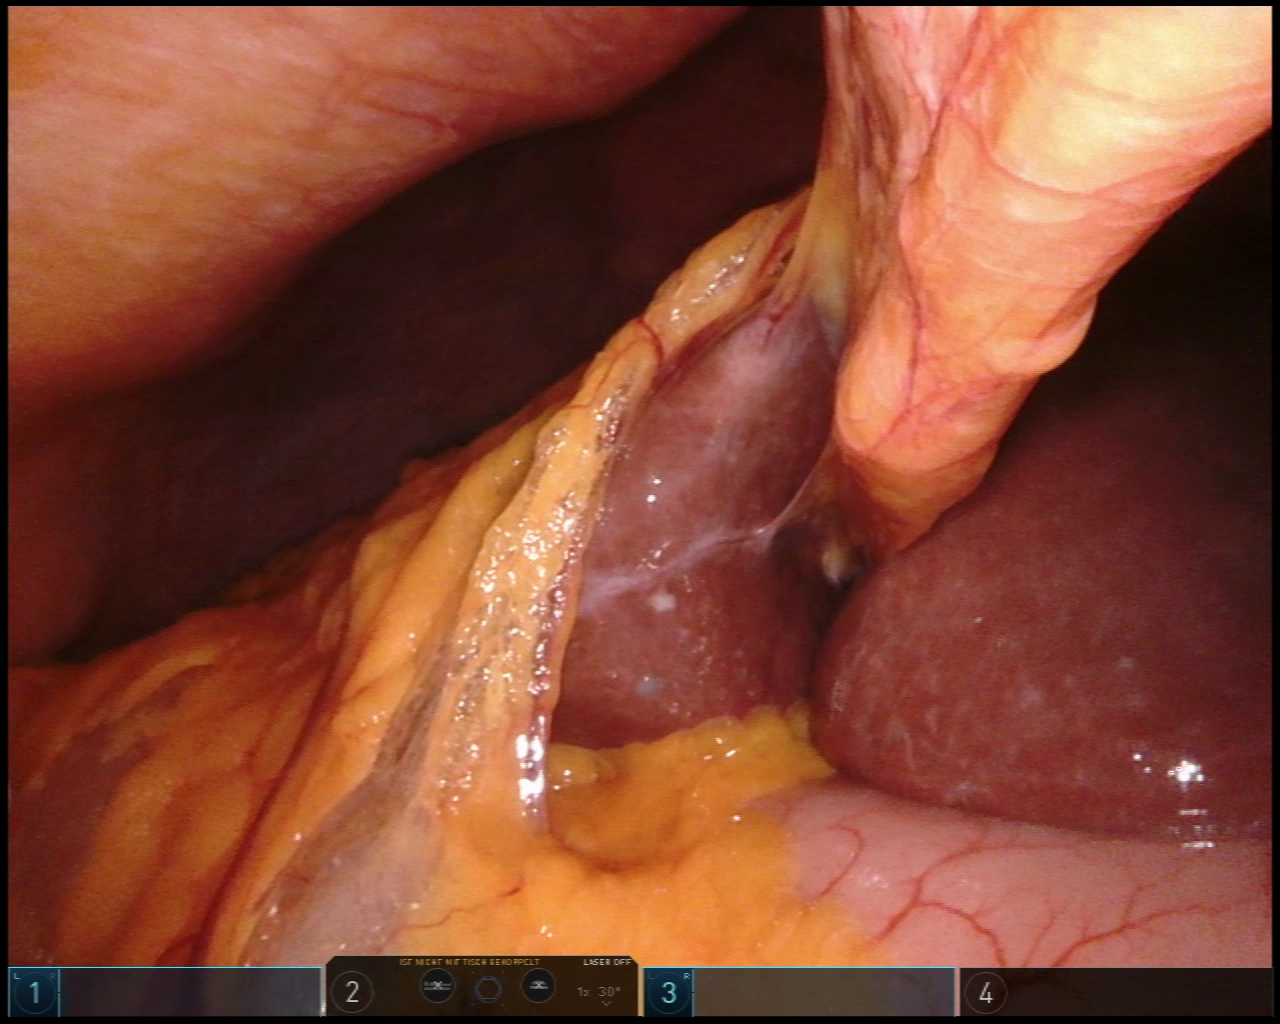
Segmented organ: liver
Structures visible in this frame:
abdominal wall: yes
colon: yes
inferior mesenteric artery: no
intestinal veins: no
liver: yes
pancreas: no
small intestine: no
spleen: no
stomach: yes
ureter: no
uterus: no
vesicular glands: no